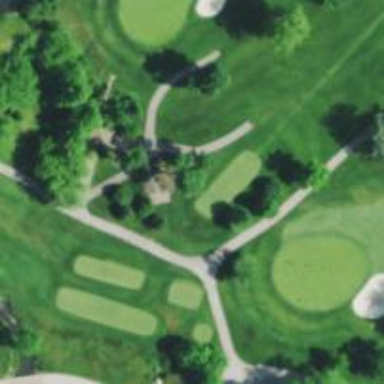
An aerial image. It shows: Pathway for golfing.